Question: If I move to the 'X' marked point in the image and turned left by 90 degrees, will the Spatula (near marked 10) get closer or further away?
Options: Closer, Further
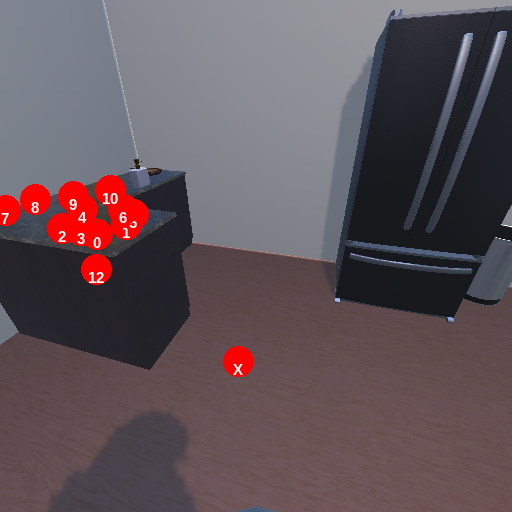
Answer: Closer